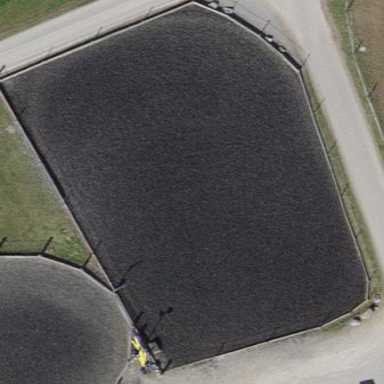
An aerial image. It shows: Equestrian pitch for leisure land use.